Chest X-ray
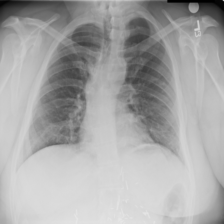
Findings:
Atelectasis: negative
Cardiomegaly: negative
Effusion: negative
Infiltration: negative
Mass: negative
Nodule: negative
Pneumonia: negative
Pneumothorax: negative
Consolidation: negative
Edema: negative
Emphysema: negative
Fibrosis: negative
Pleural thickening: negative
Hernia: negative